Field crop: tomato
Growth stage: 1
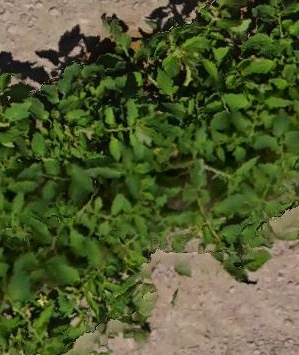
Species: tomato